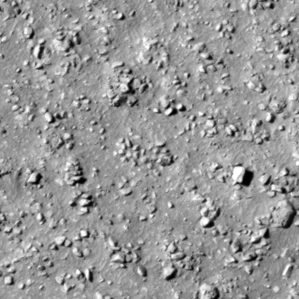
Label: non_frost